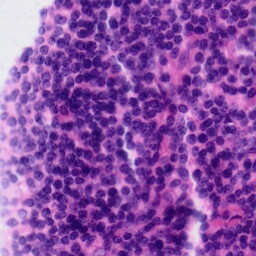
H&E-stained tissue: Tonsil